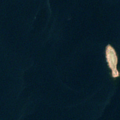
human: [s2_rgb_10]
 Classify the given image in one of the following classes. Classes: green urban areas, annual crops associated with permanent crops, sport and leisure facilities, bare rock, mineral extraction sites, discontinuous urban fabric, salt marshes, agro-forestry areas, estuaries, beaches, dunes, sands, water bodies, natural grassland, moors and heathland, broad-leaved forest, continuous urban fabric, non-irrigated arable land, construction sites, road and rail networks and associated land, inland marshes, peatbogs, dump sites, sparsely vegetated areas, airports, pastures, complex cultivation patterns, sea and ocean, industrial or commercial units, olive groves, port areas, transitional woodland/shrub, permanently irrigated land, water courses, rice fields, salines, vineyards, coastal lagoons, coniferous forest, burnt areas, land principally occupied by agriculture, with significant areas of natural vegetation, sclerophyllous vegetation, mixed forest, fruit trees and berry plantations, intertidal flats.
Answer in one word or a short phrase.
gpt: sea and ocean